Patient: sex M, age 68
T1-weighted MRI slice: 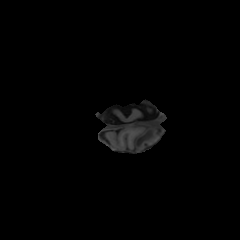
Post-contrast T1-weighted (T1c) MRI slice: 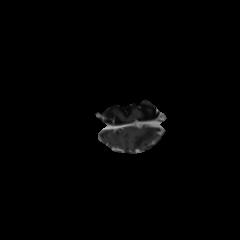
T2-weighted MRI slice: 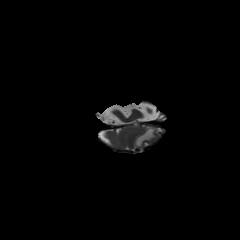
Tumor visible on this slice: yes
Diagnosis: Glioblastoma, IDH-wildtype
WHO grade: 4